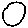
Label: circle